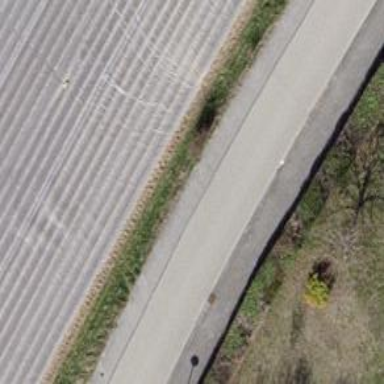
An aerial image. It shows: Residential road with asphalt surface. The right sidewalk also has asphalt surface.